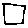
Label: square